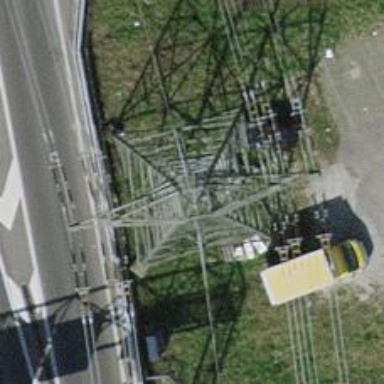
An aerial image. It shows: Power tower.